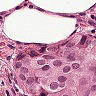
Metastatic tissue present: yes